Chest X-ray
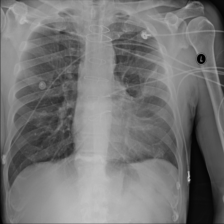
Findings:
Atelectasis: positive
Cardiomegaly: negative
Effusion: negative
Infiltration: negative
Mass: negative
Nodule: negative
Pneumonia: negative
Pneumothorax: negative
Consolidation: negative
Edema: negative
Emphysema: negative
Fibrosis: negative
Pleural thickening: negative
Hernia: negative